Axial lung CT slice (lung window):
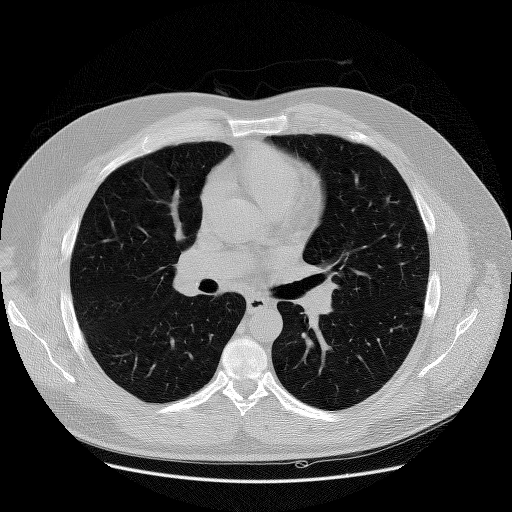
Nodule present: no